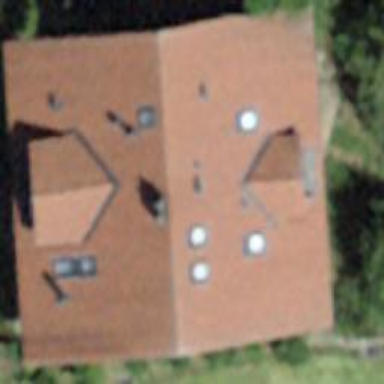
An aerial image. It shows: Building.